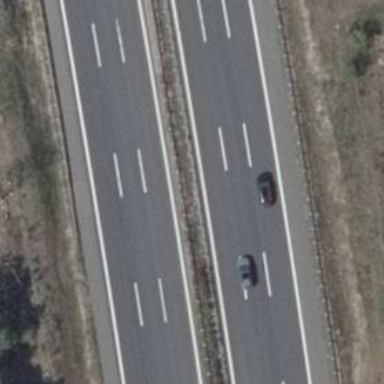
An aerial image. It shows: Asphalt motorway.